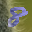
Label: 8